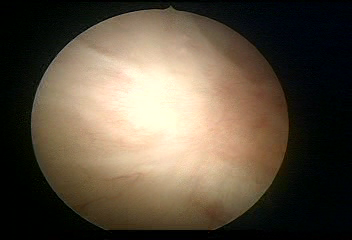
Modality: WLC
Class: Normal mucosa
Bladder cancer association: No